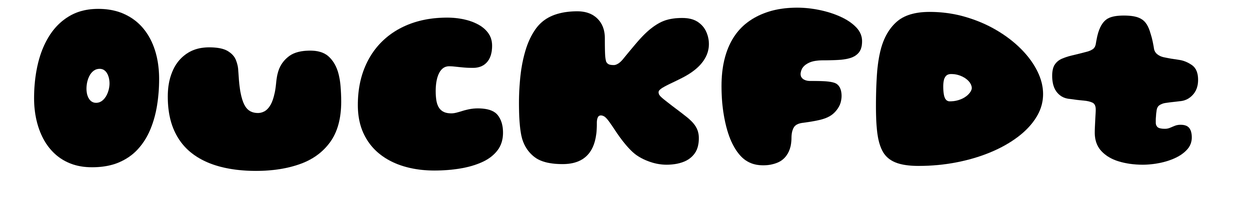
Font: Gluten_Black